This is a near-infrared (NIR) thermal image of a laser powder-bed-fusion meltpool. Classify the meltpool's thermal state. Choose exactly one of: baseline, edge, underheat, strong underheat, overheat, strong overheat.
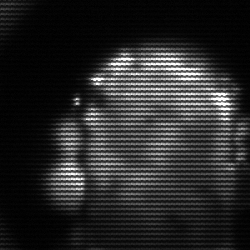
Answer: baseline